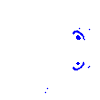
Particle: pion